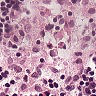
Metastatic tissue present: no